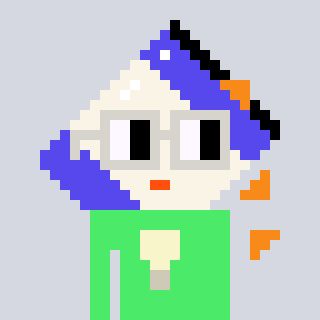
a pixel art character with square light gray glasses, a chips-shaped head and a teal-colored body on a cool background